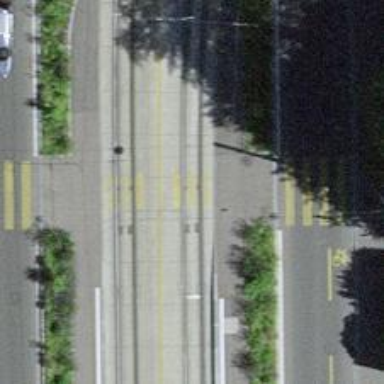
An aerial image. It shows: Uncontrolled zebra crossing at railway crossing.